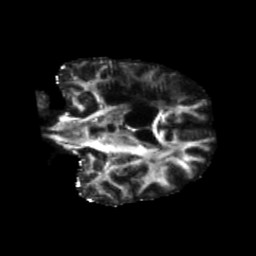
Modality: FA
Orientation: coronal
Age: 60
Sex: male
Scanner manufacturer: siemens
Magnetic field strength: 3 T
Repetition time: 5.47 s
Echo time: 0.0854 s